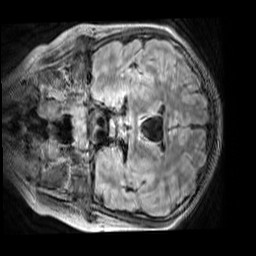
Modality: FLAIR
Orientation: coronal
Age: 12
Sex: male
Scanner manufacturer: siemens
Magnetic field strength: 3 T
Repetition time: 5 s
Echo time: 0.388 s